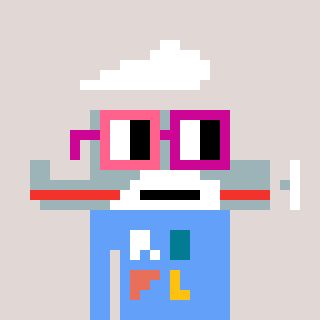
a pixel art character with square pink and red glasses, a plane-shaped head and a blue-colored body on a warm background